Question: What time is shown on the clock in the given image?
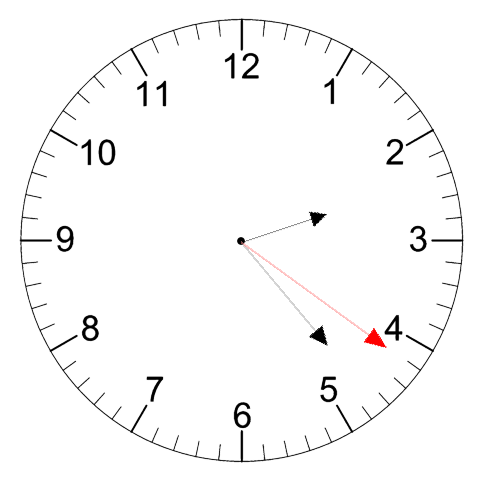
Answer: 02:23:21